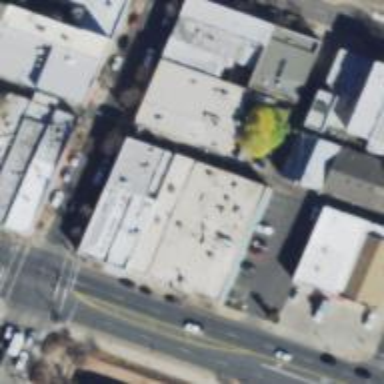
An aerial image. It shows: Commercial building.